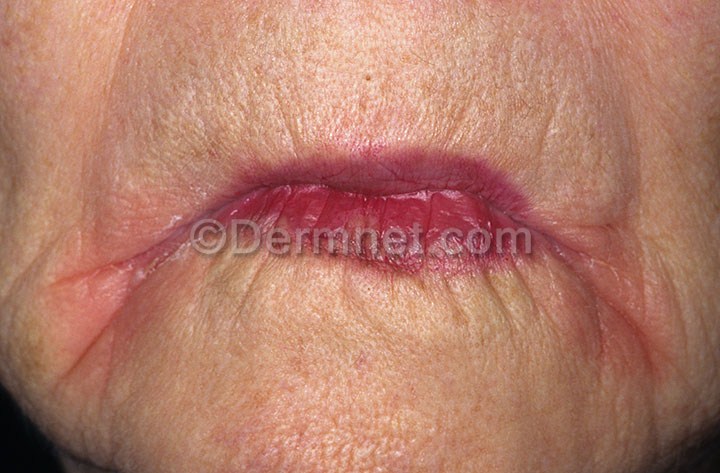
Disease: Tinea Ringworm Candidiasis and other Fungal Infections